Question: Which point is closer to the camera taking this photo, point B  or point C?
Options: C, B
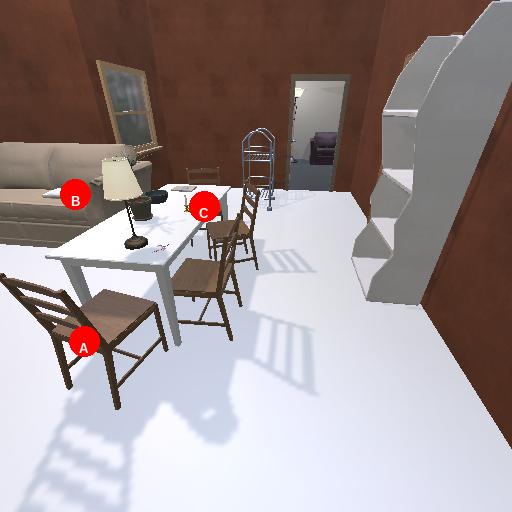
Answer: C